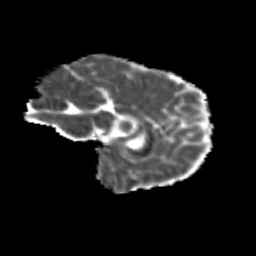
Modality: MD
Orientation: sagittal
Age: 10
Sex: male
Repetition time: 9.5 s
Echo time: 0.089 s